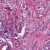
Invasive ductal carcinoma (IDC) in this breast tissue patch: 1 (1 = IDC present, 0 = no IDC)